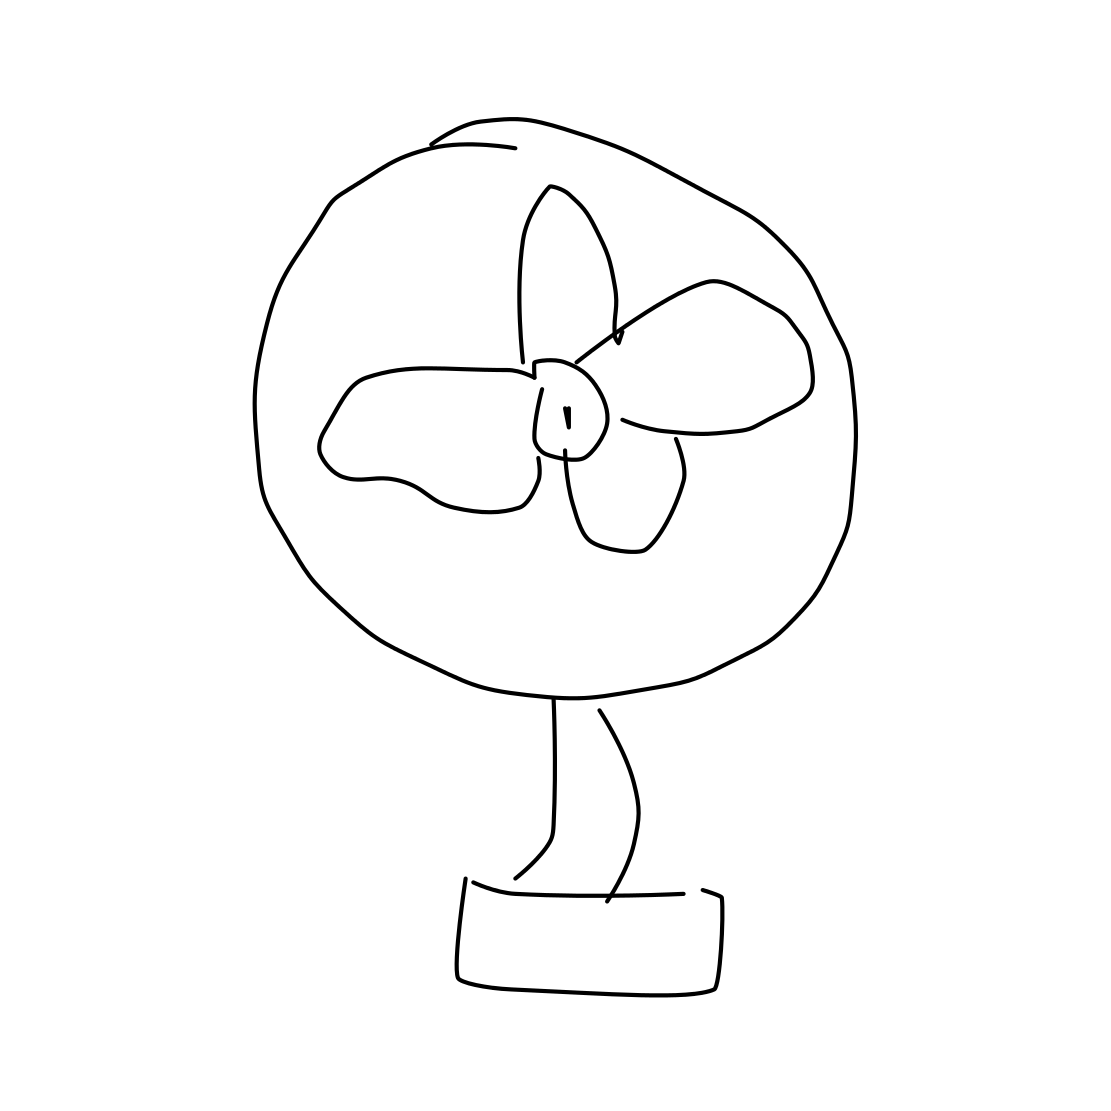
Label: fan